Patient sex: M
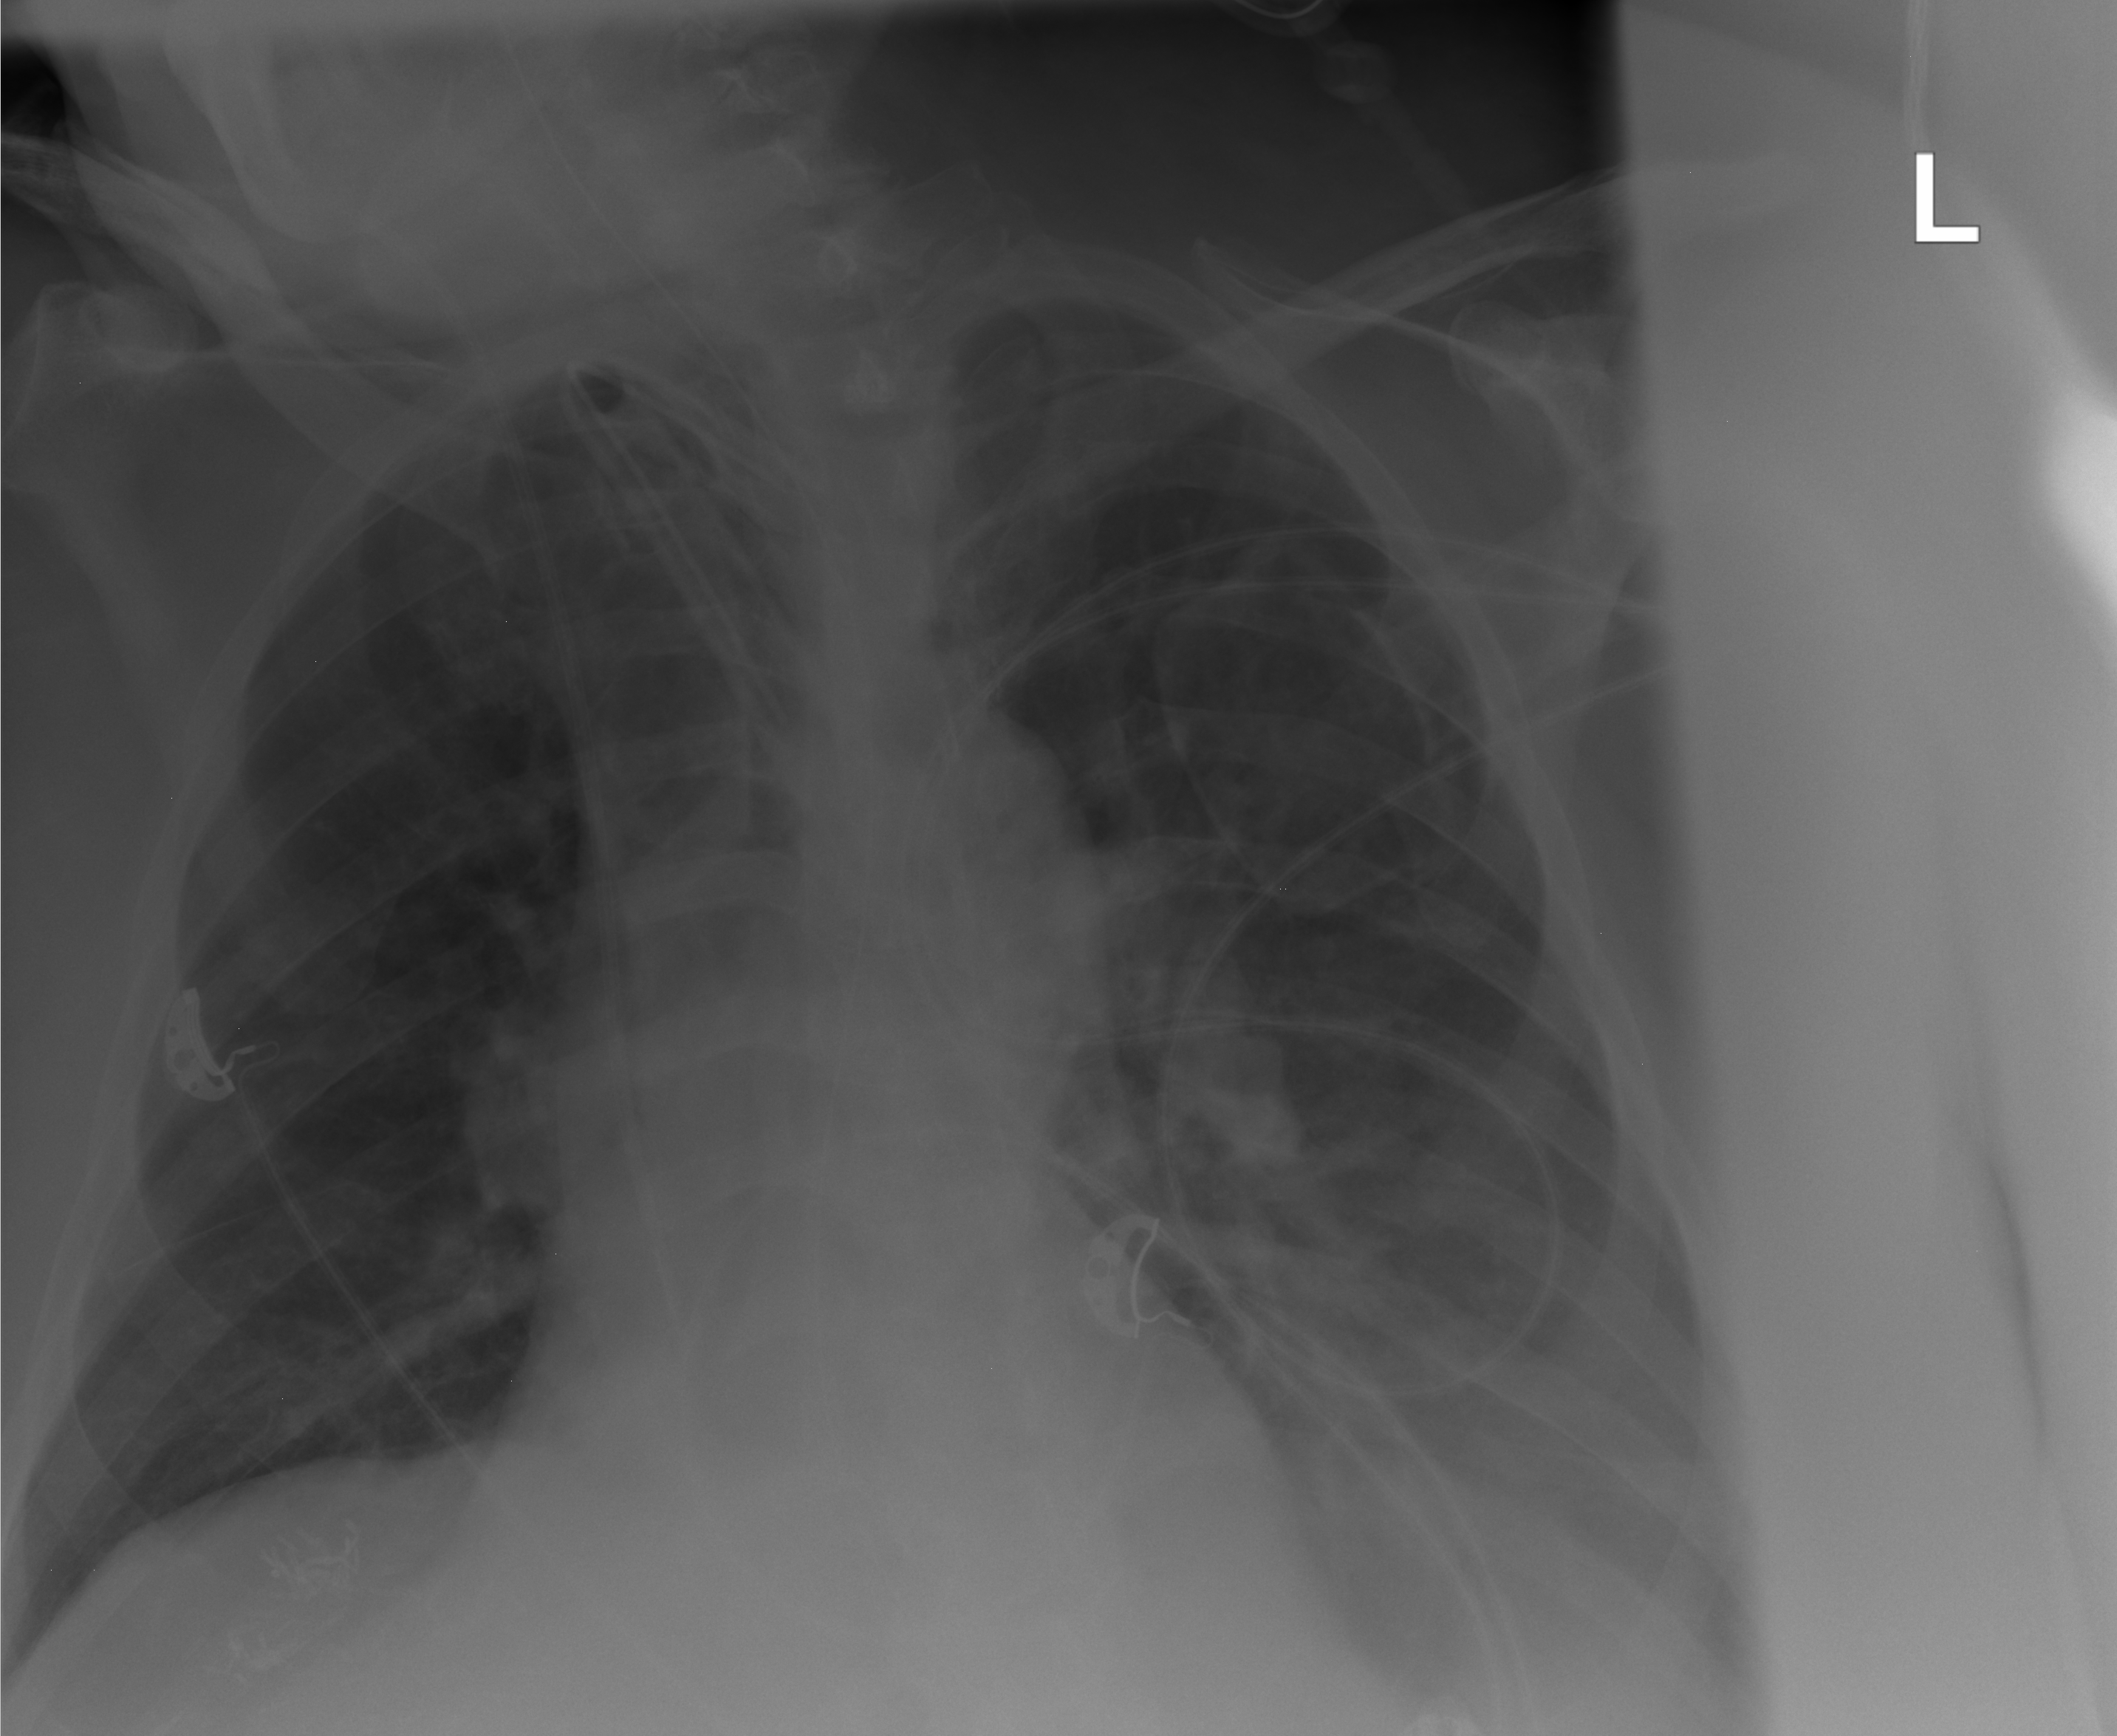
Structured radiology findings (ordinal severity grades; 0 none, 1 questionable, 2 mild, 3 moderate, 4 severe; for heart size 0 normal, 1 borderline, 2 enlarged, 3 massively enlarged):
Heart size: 2
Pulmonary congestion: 0
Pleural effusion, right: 0
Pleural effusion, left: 2
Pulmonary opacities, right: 0
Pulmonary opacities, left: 0
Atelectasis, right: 0
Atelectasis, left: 2